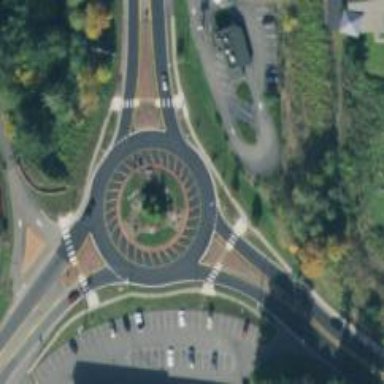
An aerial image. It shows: Primary highway intersecting roundabout.